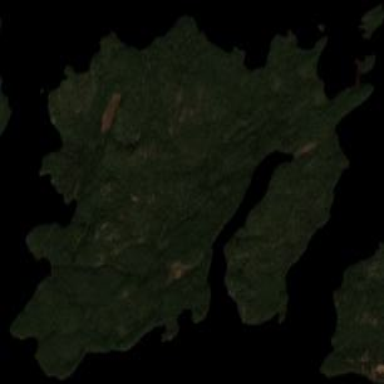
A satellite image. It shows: Island covered with woodland.